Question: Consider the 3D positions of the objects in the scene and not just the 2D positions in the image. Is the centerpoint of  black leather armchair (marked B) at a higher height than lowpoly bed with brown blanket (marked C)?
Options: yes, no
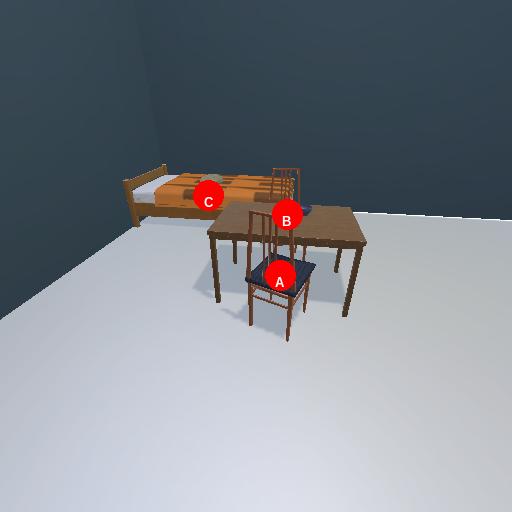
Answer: yes